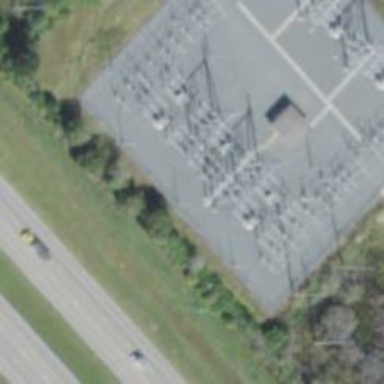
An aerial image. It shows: Switch used for power control.